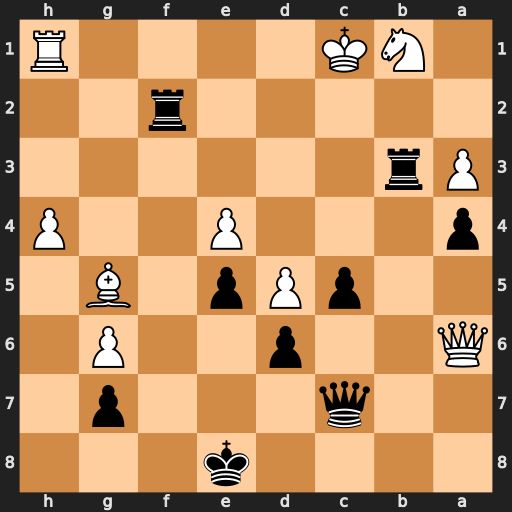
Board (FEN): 4k3/2q3p1/Q2p2P1/2pPp1B1/p3P2P/Pr6/5r2/1NK4R
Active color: b
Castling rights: -
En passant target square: -
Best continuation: Qb8 Qxa4+ Kf8 Nd2 Rb1+ Kc2 Rxh1